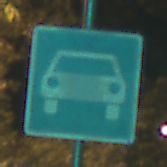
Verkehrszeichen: Kraftfahrstrasse
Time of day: Night
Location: Outdoor (Urban)
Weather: PartlyCloudy
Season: NotSpecified
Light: Artificial